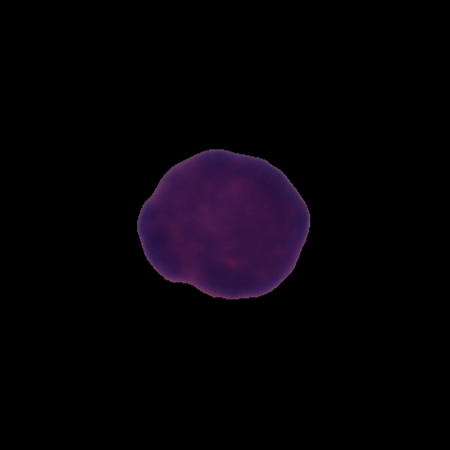
Label: healthy